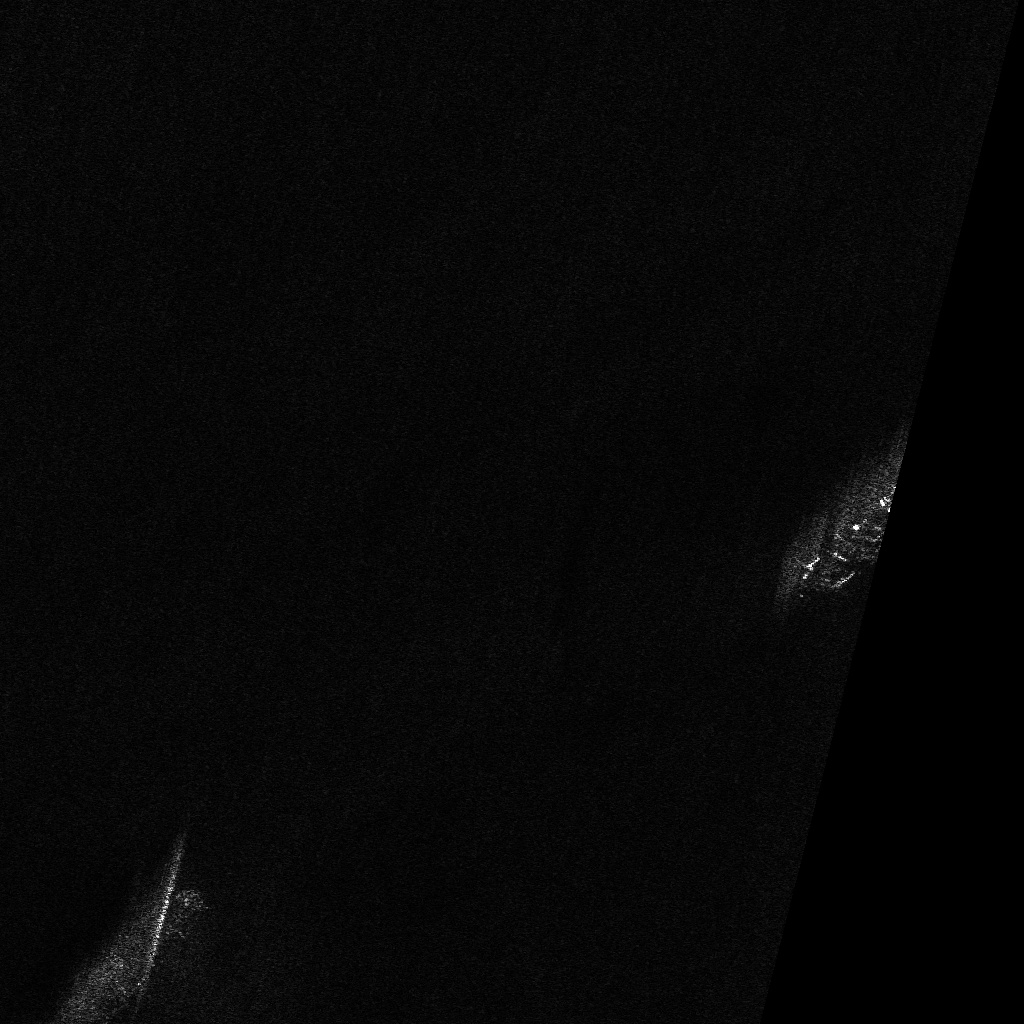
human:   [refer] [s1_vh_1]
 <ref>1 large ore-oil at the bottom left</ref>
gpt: <box>[[8, 83, 14, 107, 40]]</box>